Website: ulta-beauty
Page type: address-validator
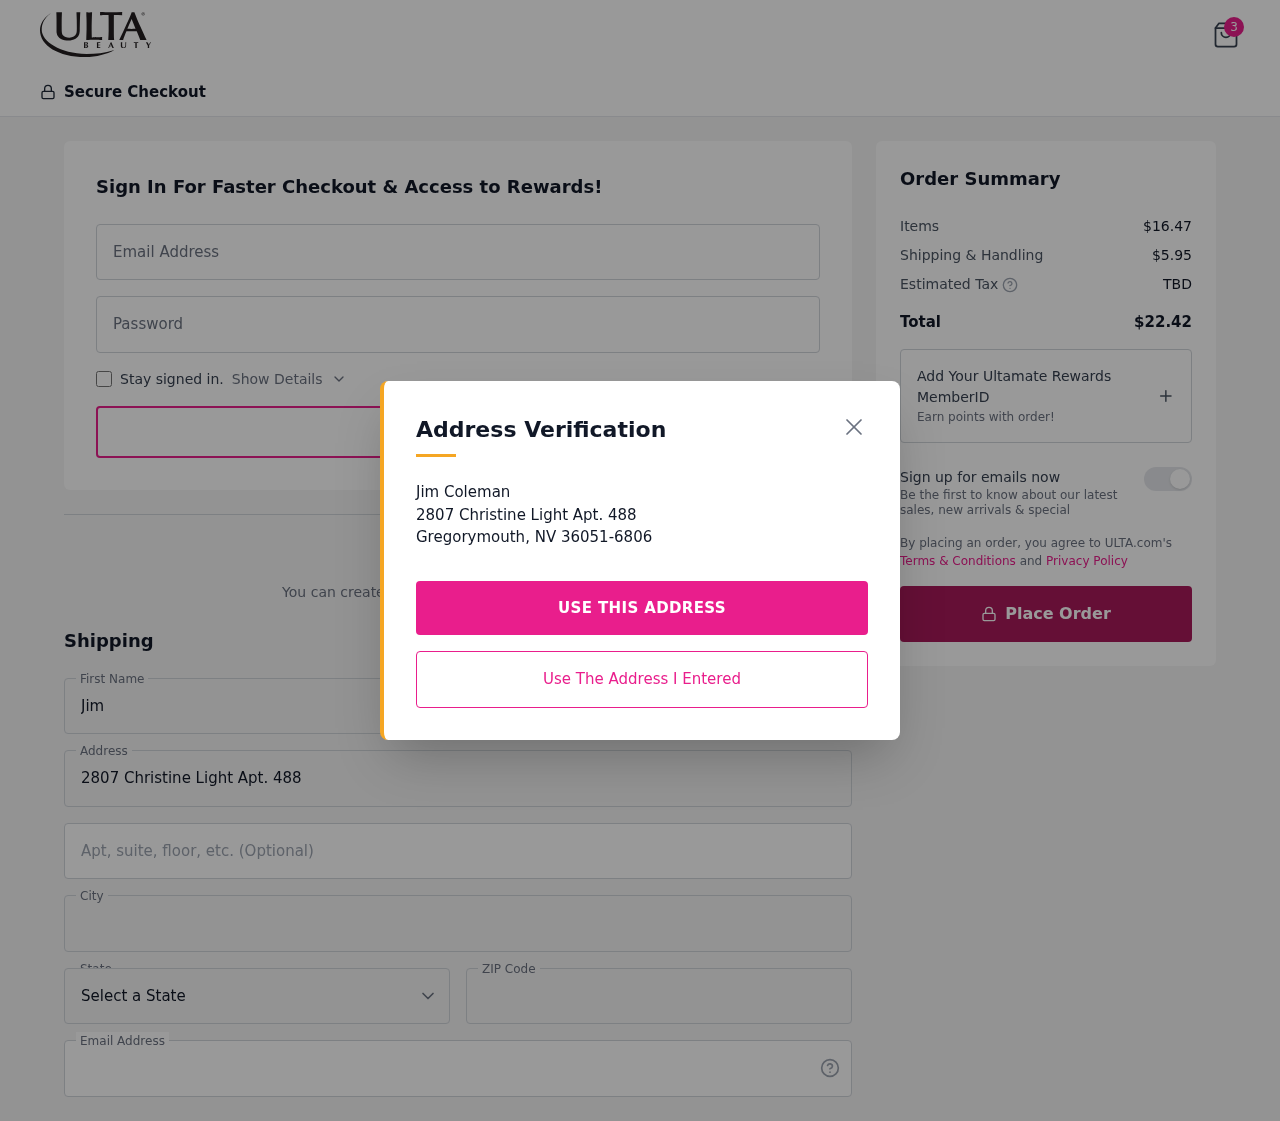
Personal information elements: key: PII_CITY
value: Gregorymouth
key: PII_EMAIL
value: jim_coleman@yahoo.com
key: PII_FIRSTNAME
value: Jim
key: PII_LASTNAME
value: Coleman
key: PII_POSTCODE
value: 36051
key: PII_STATE_ABBR
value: NV
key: PII_STREET
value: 2807 Christine Light Apt. 488
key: PII_STREET2
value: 2807 Christine Light Apt. 488
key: PII_FULLNAME2
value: Jim Coleman
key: PII_PHONE_AREA
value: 488
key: PII_PHONE_AREA_NUMERIC
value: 488
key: PII_CITY2
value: Gregorymouth
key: PII_STATE_ABBR2
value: NV
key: PII_POSTCODE_FULL
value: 36051
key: PII_POSTCODE_EXT
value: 6806
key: PII_POSTCODE_NUMERIC
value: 36051
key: PII_POSTCODE_EXT_NUMERIC
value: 6806
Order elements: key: ORDER_NUM_ITEMS
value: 3
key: ORDER_SUBTOTAL
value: $16.47
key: ORDER_SHIPPING_COST
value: $5.95
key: ORDER_TOTAL
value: $22.42